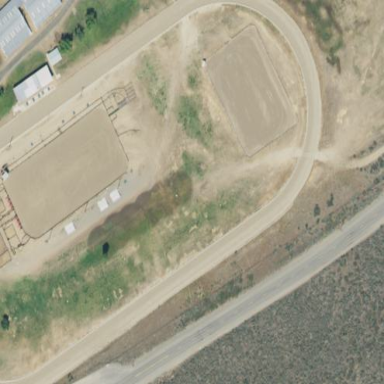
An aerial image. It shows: Track in leisure land.